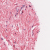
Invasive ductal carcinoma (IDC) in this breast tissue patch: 0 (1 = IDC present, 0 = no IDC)